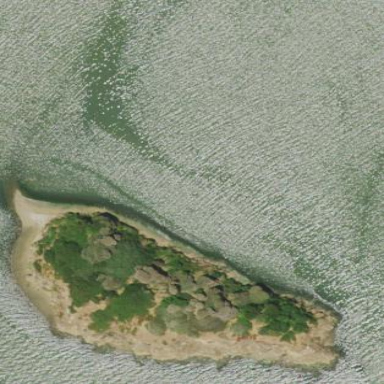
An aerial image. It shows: Islet located along the natural coastline.